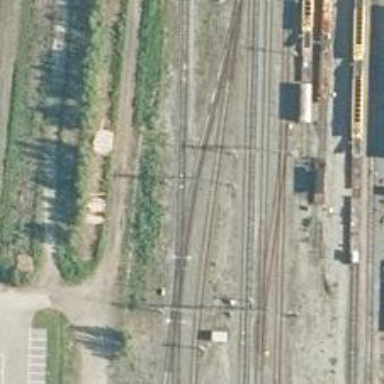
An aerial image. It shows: Railway track with continuous electrified contact lines.